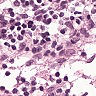
Metastatic tissue present: no